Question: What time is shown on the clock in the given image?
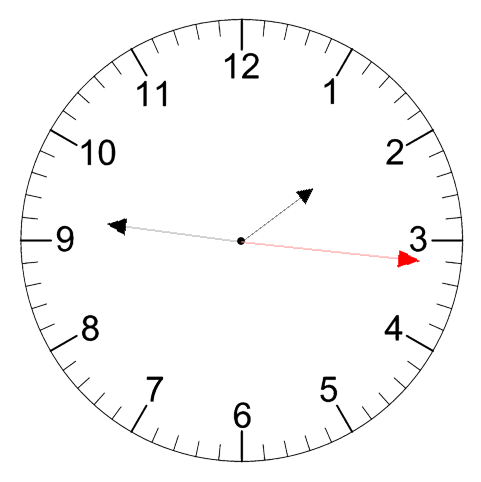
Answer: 01:46:16